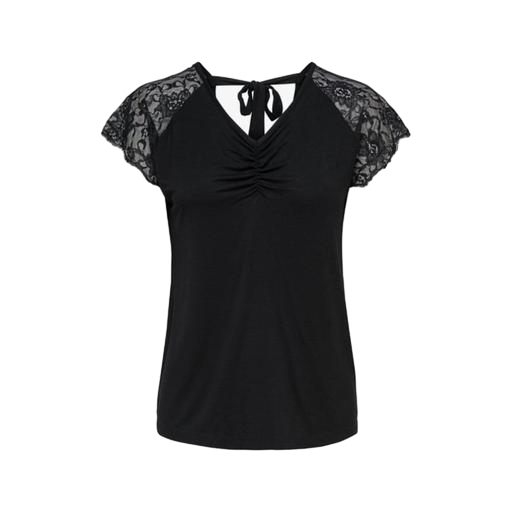
black lace-sleeve v-neck top only macy, black lace-yoke jersey t-shirt, short-sleeve top only macy, white background